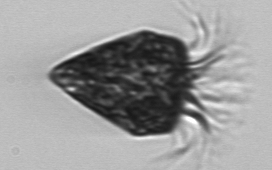
Label: Strombidium_morphotype2